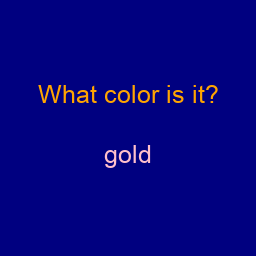
Color: pink
Color name shown: gold
Background color: navy
Question text color: orange